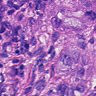
Metastatic tissue present: yes